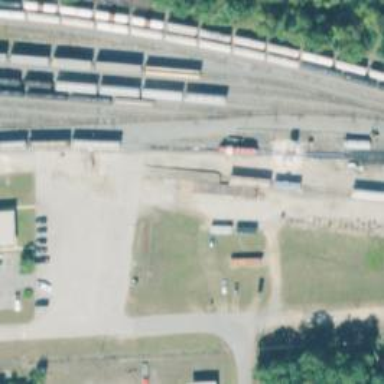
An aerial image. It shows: Loading ramp for railways.